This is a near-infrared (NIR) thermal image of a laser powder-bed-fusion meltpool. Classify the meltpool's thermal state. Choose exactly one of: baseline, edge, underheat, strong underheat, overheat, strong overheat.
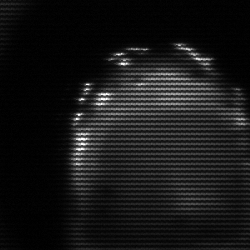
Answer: edge